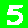
Digit: 5